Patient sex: M
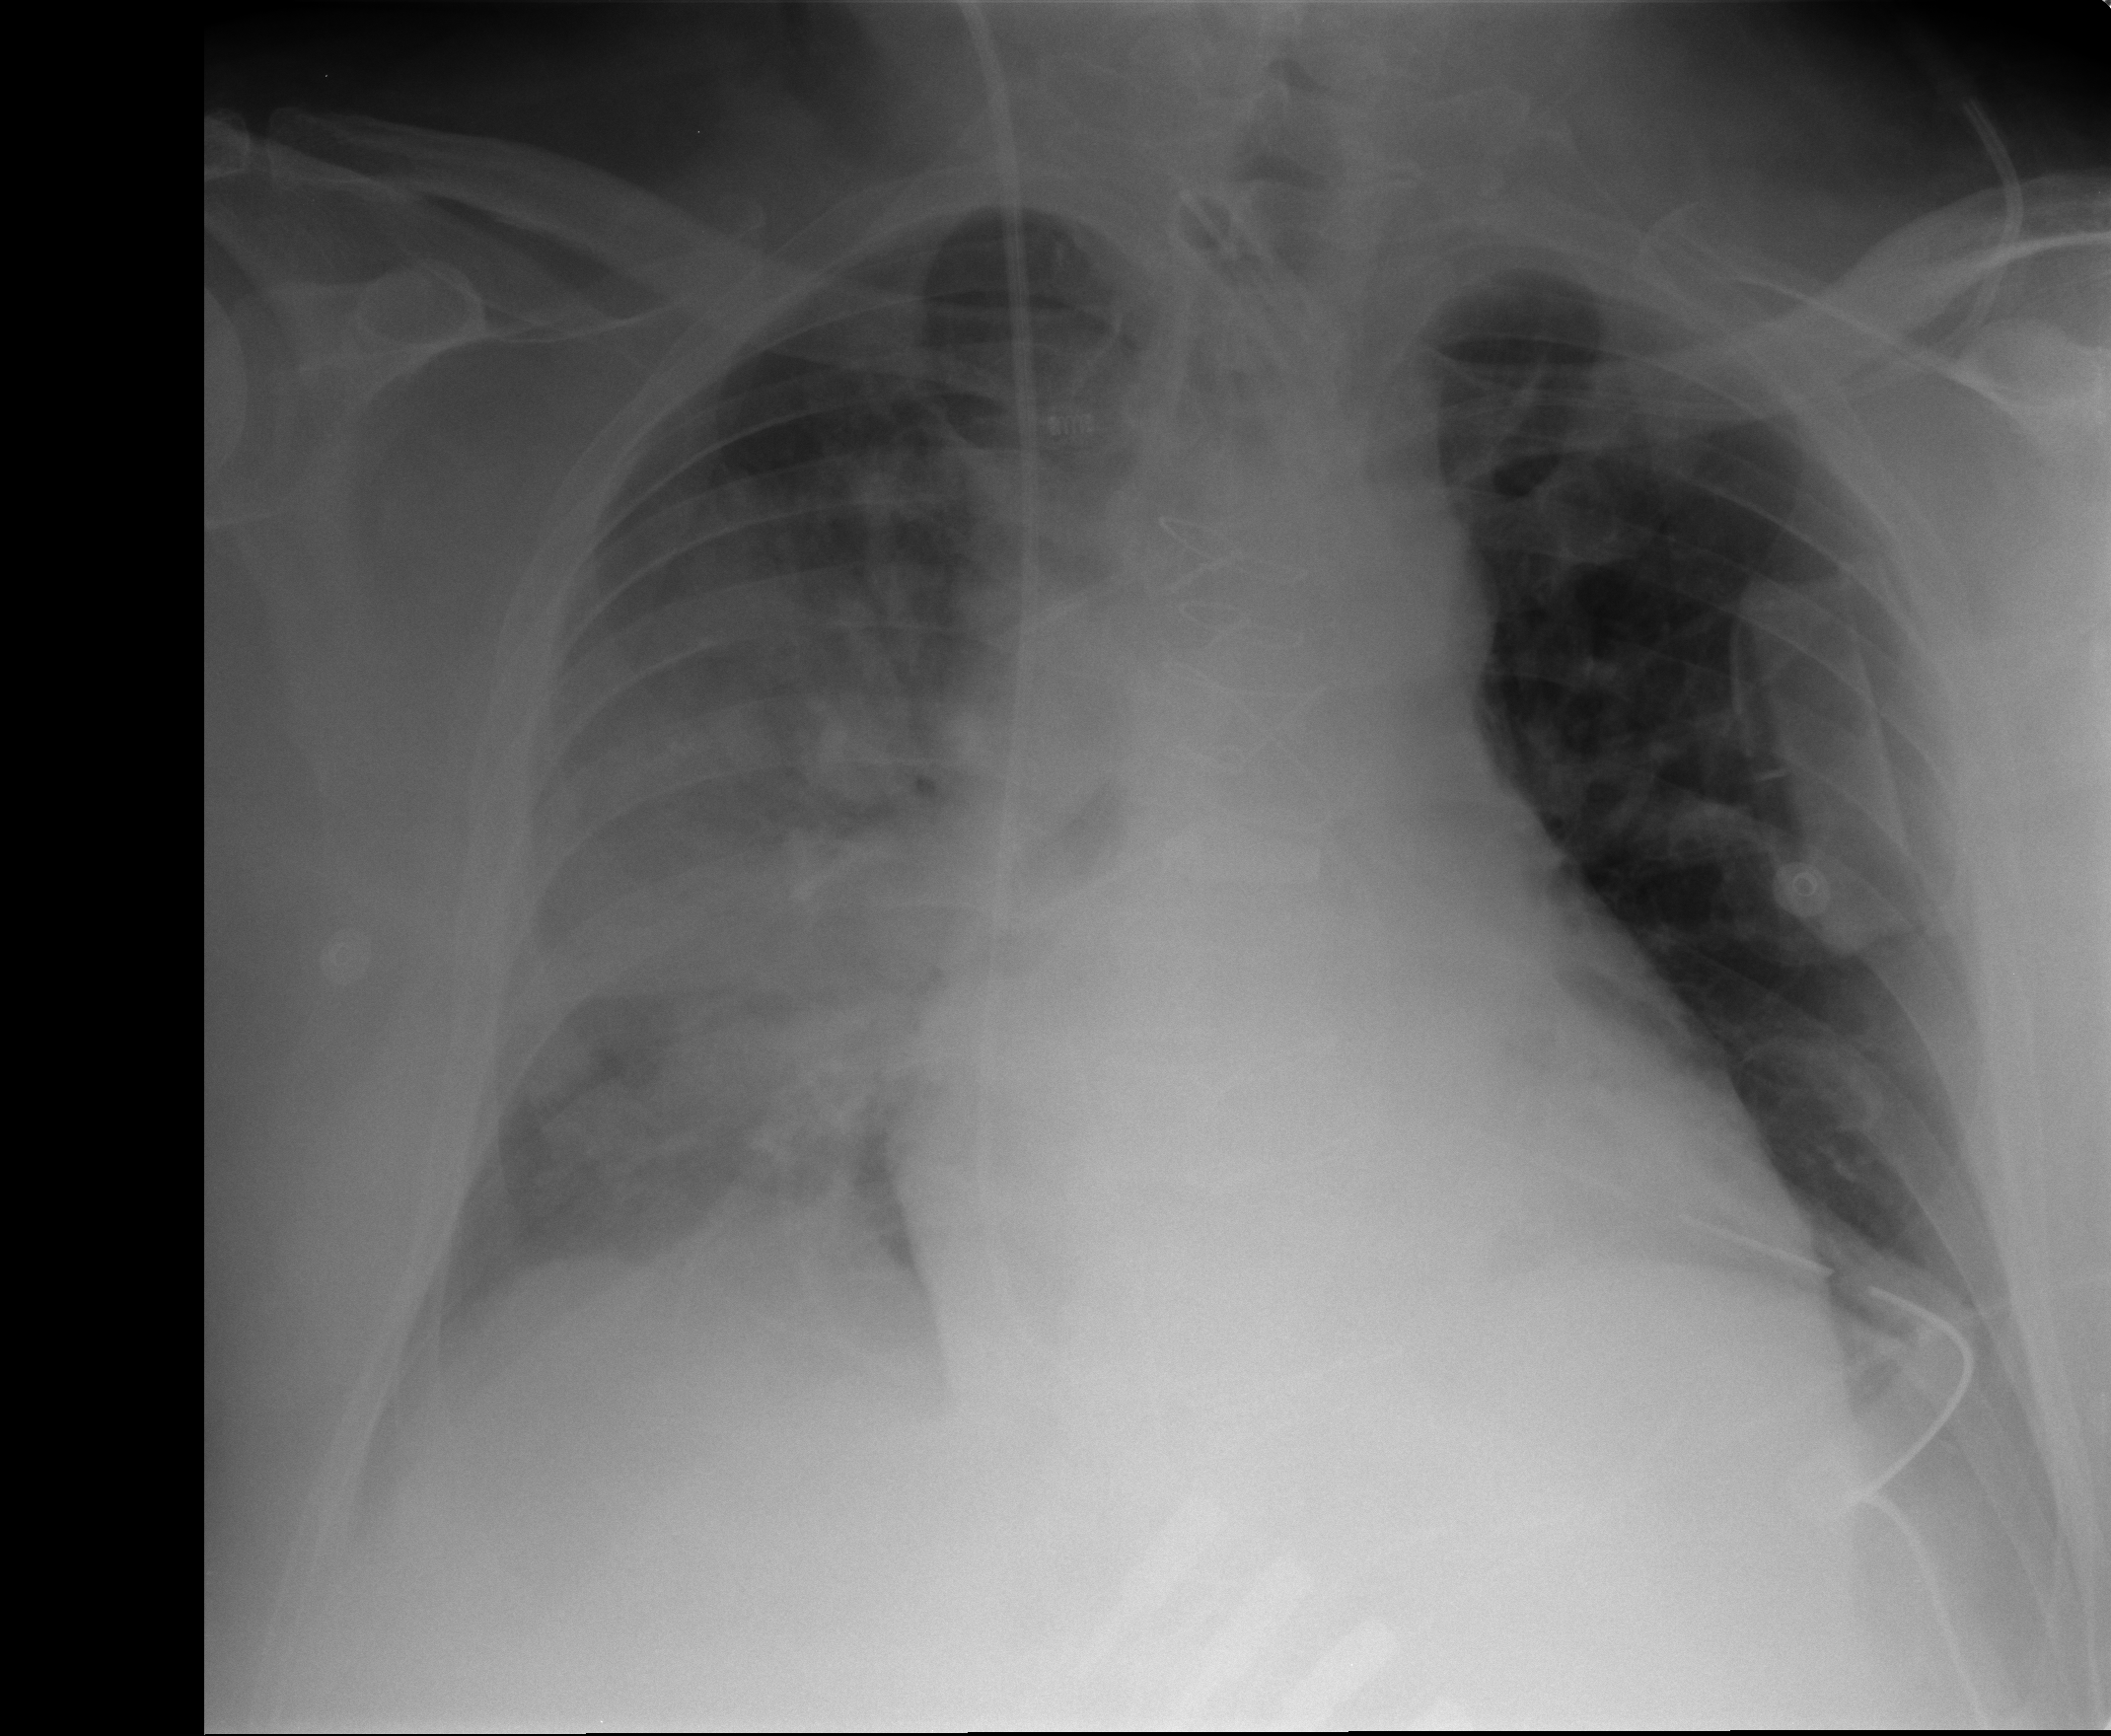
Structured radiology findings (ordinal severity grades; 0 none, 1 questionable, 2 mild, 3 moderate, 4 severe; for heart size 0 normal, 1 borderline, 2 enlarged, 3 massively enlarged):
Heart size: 2
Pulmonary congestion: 0
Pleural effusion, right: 3
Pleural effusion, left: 0
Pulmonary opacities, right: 3
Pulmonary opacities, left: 0
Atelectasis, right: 2
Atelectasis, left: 2